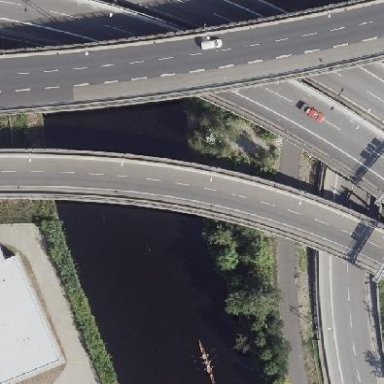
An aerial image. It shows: Beam bridge made by humans.